Sex: M
Age: 64
Scanner: Avanto
Primary tumour origin: Gastrointestinal tract
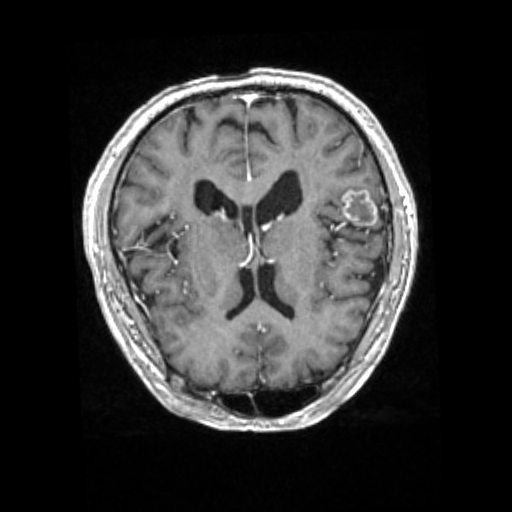
Segmented lesion volume (cc): 3.926
Number of lesion components: 1